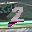
Label: 2